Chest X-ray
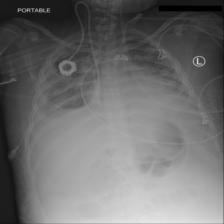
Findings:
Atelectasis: negative
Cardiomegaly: negative
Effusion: positive
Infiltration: negative
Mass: negative
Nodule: negative
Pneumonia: negative
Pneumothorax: negative
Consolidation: negative
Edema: negative
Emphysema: negative
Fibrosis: negative
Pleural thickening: negative
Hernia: negative